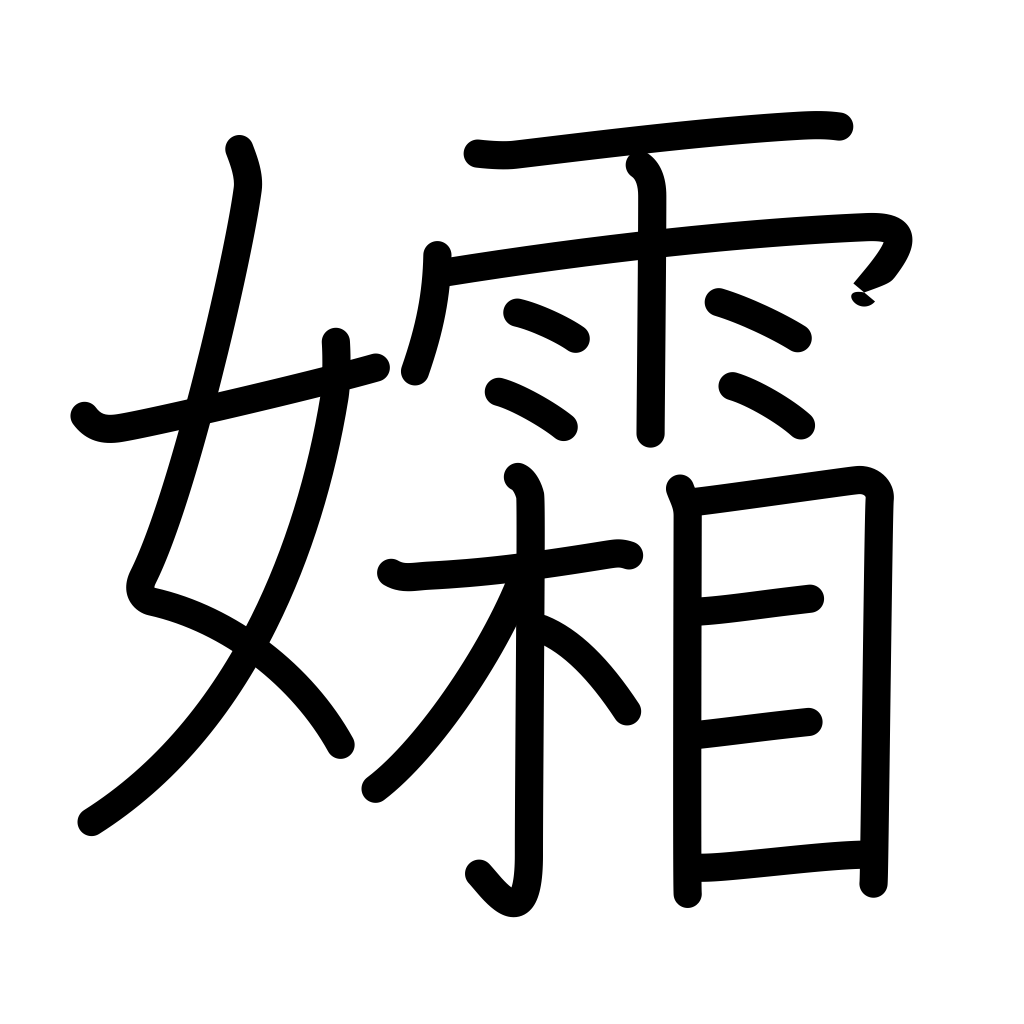
Meaning: widow